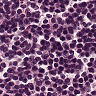
Metastatic tissue present: no